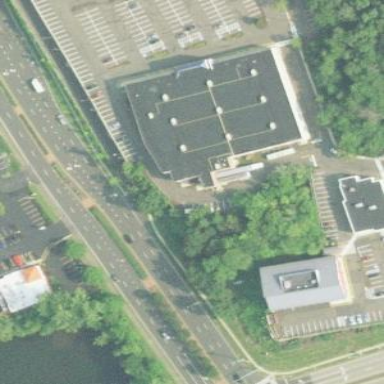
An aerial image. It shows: Building.